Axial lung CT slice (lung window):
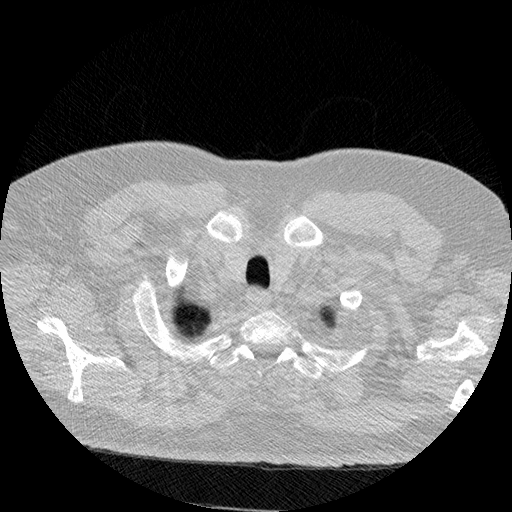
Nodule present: no